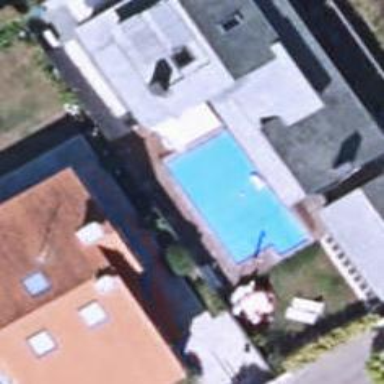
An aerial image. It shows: Swimming pool located in leisure land.